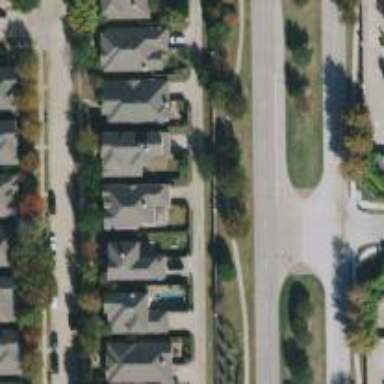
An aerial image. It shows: Alleyway designated as service road.